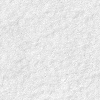
Atmospheric dust classification: not_dusty